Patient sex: F
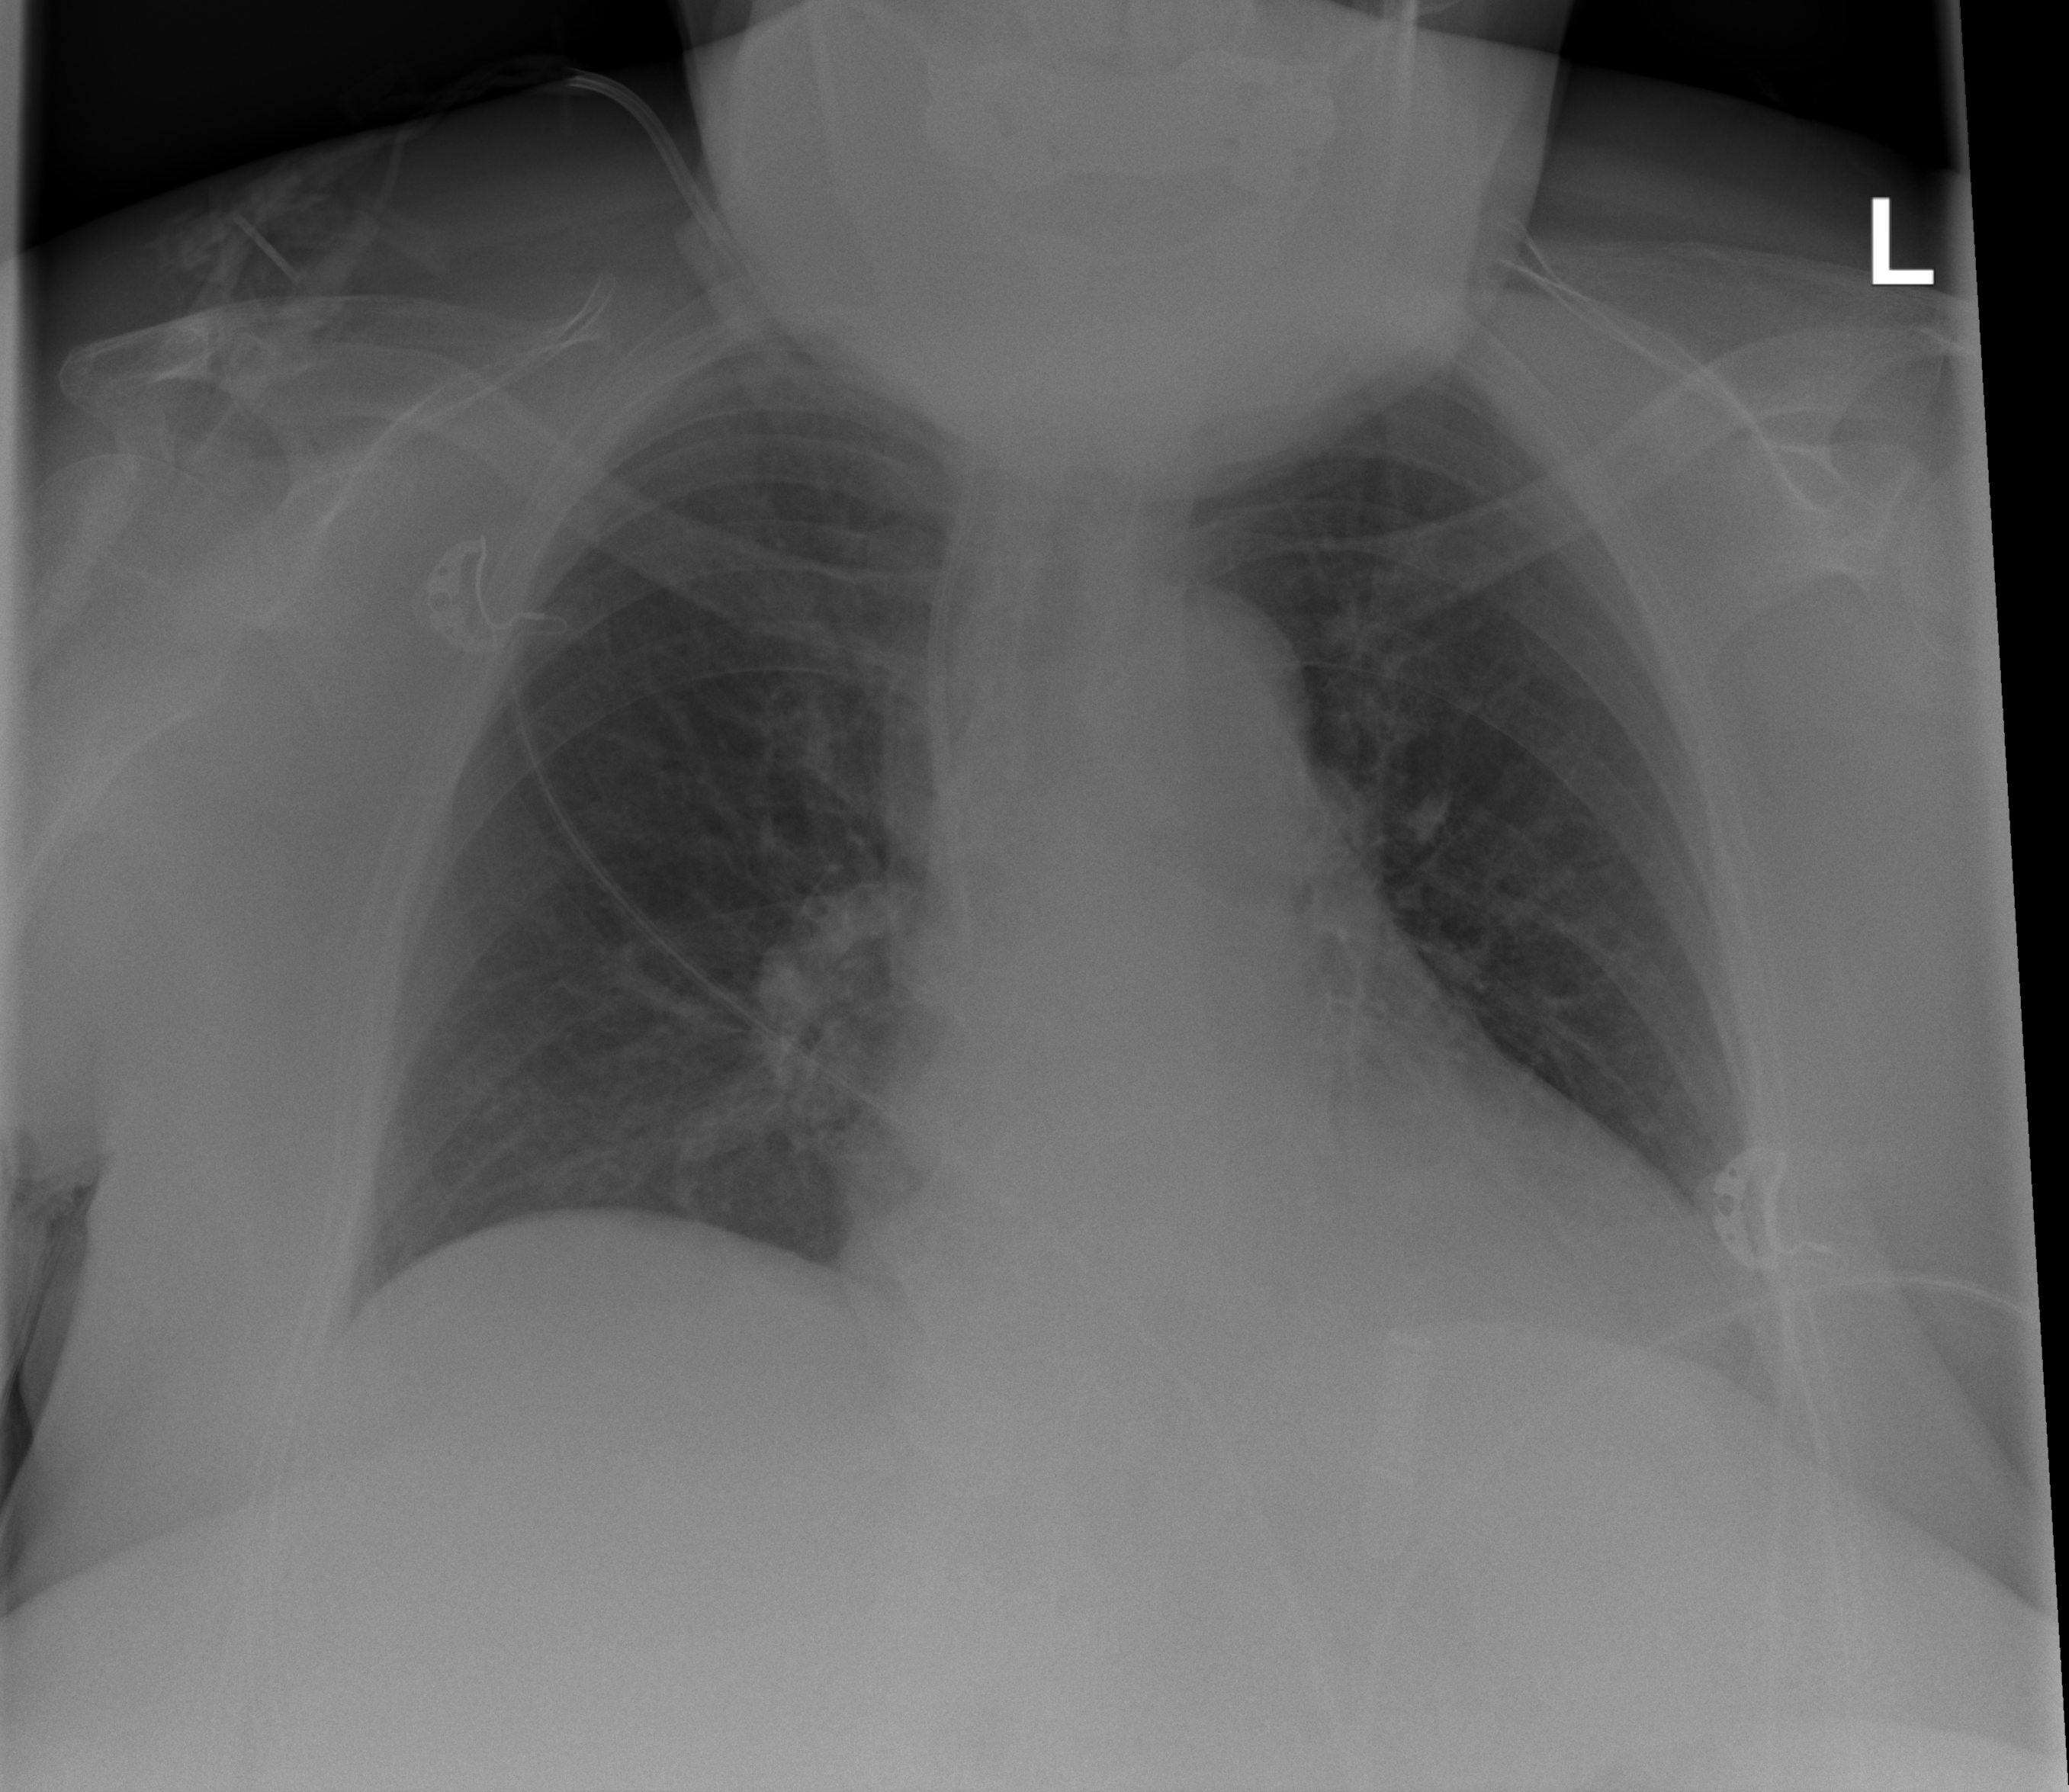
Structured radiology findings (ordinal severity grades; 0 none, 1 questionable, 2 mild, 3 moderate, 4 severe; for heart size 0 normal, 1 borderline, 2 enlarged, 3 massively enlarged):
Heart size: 2
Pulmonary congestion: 0
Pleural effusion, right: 0
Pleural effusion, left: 0
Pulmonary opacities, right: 0
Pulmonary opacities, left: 0
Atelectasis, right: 1
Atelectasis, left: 0